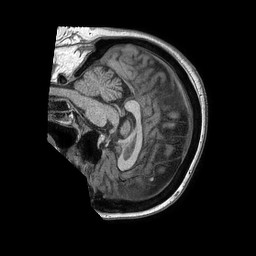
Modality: T1w
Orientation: sagittal
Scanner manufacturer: philips
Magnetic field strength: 1.5 T
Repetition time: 0.007664 s
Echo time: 0.00349 s